Question: I'm using the Word 2007-component in C#.
I want to save the Word document as a Word97(-2003)-document, because not everyone uses Word 2007/2010.
I thought it is easy by using the following command
'''
document.SaveAs(AFullFileName, WdSaveFormat.wdFormatDocument97);
'''
But then the SaveAs-dialog is shown with the assumption that I want to save it as a docx-file.

I've noticed that the WdSaveFormat.wdFormatDocument-flag has had the same value as WdSaveFormat.wdFormatDocument97-flag.
So I think I have to do more then only using those parameters in the SaveAs-command.
Can anybody help me? I would like the format to be correct and not to see the Save As dialog.
Thanks.
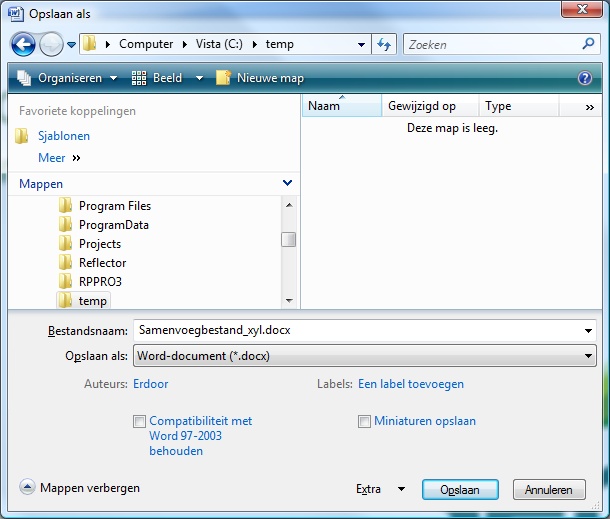
Answer: As already suggested in comments most probably you must check that save file name, (i.e. 'AFullFileName' argument) extension is properly set to '.doc', not '.docx'. Word enforces that for security reasons.